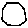
Label: hexagon